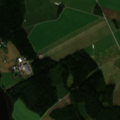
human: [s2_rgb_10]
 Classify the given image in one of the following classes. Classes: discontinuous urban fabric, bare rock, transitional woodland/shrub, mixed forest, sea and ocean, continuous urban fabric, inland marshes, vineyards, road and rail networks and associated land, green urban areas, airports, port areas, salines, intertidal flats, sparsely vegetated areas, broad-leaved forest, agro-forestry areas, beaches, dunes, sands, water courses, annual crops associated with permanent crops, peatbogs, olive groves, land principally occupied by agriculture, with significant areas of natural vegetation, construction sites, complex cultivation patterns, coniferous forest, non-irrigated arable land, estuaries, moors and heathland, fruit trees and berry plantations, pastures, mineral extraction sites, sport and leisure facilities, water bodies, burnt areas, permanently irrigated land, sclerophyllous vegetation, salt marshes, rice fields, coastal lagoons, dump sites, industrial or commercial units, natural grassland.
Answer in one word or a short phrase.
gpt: non-irrigated arable land, land principally occupied by agriculture, with significant areas of natural vegetation, coniferous forest, mixed forest, water bodies